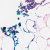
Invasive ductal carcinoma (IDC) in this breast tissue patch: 0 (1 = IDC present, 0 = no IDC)